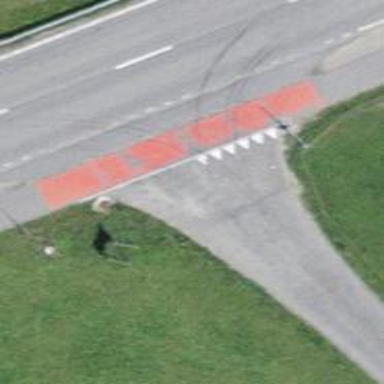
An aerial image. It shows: Marked crossing with red surface color and surface markings.